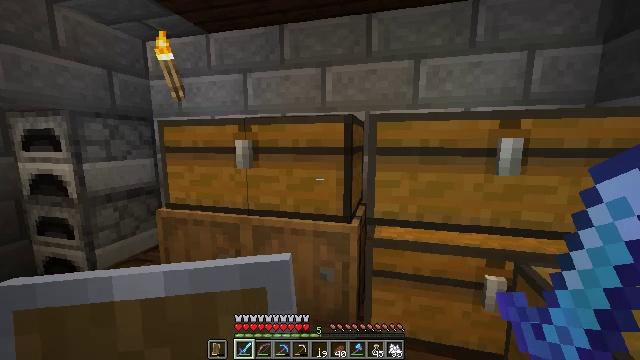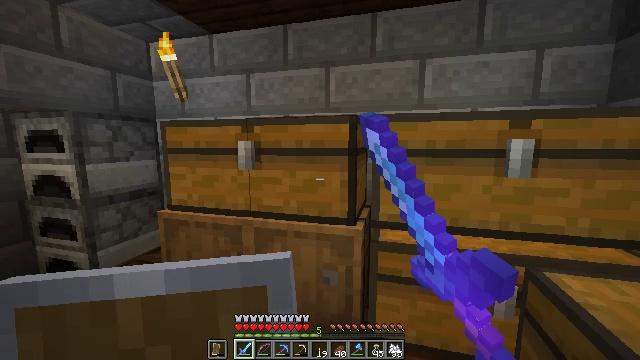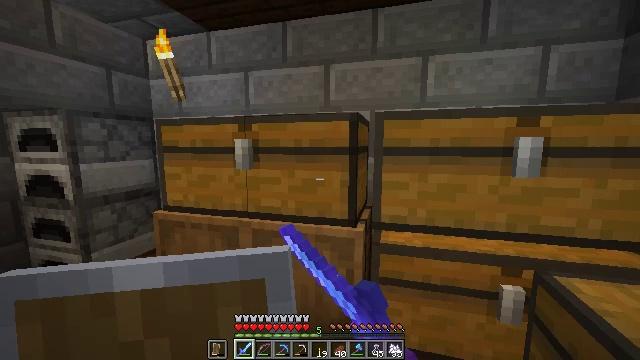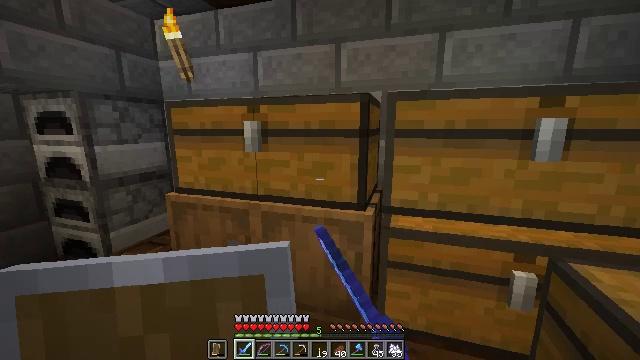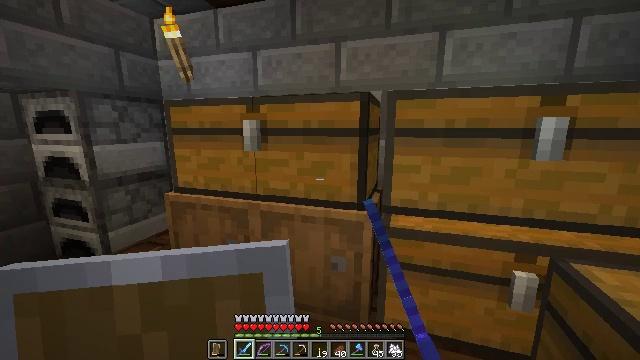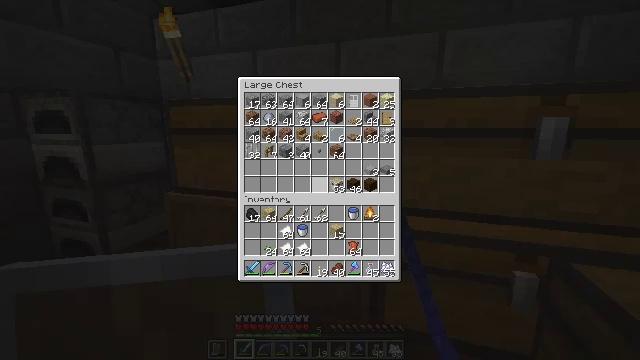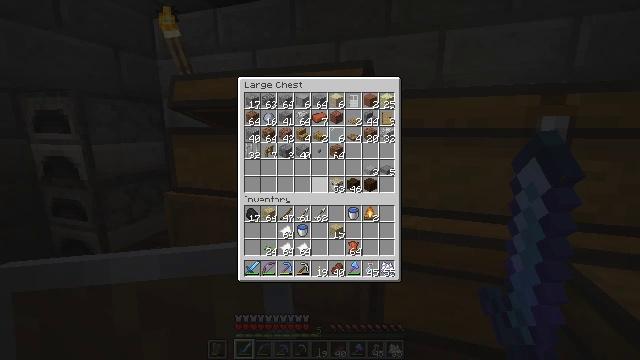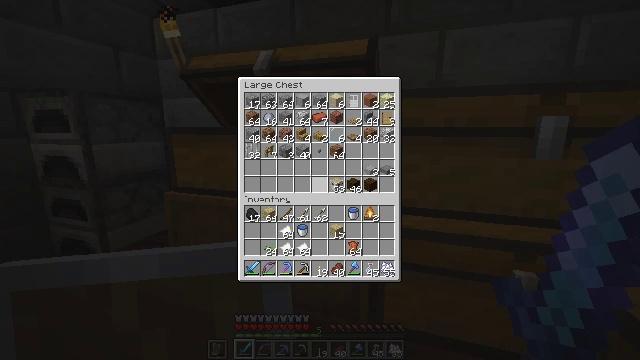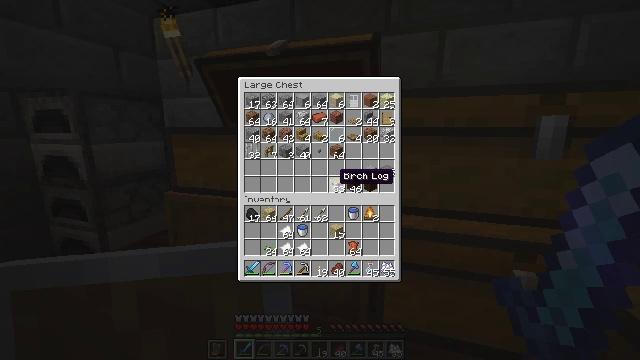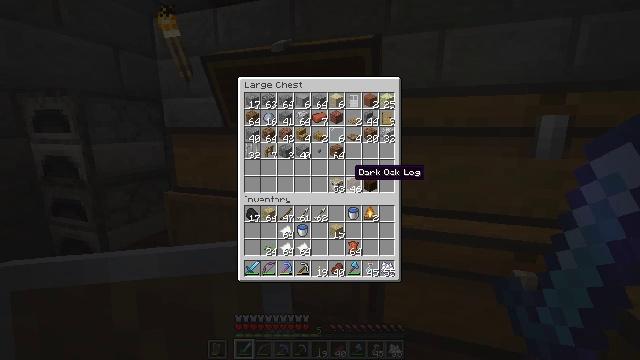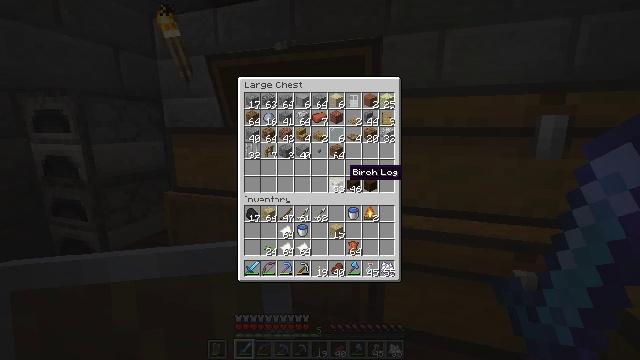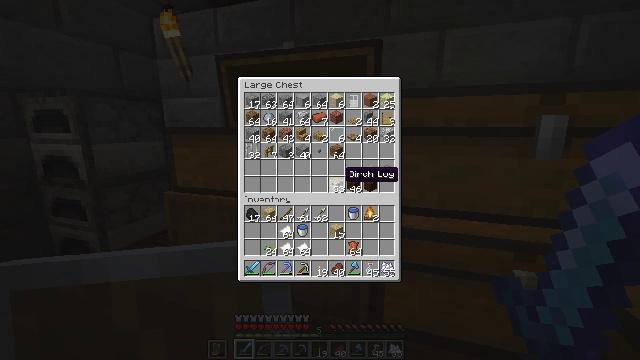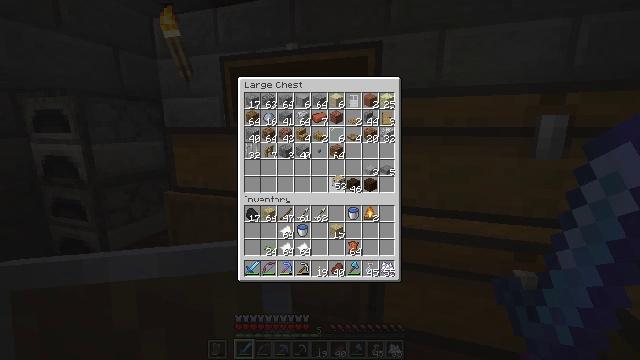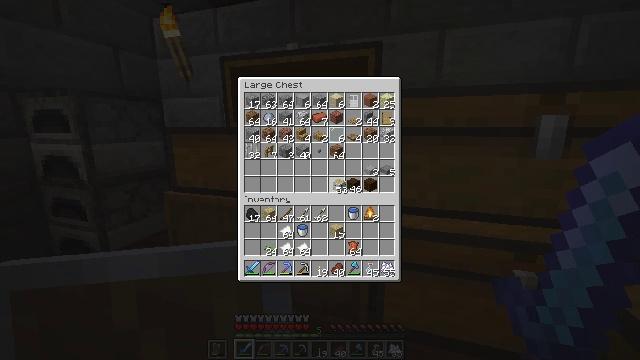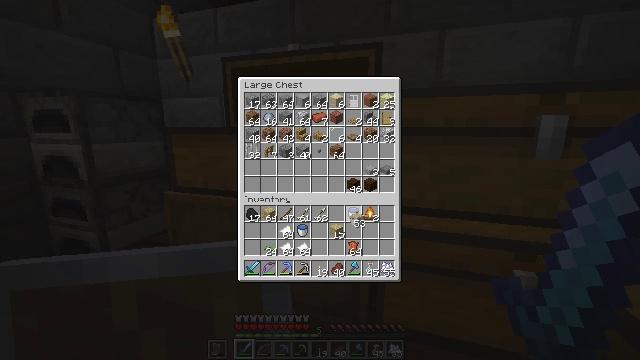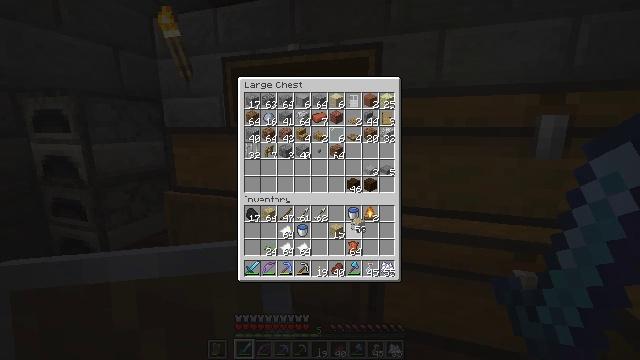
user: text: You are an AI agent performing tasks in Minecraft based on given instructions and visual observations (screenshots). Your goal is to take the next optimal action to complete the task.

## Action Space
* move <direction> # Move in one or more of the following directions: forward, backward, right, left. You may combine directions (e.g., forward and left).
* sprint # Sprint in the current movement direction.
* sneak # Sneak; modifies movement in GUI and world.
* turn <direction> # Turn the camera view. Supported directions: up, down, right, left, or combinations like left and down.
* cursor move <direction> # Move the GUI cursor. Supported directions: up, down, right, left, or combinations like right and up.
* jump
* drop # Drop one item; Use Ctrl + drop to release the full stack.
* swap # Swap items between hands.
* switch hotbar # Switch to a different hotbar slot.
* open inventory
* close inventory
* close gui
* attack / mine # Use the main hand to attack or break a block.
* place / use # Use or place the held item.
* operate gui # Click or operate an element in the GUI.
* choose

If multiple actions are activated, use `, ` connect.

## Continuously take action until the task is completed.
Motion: motion action
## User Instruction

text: Craft the campfire on the crafting table.
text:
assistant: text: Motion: use / place
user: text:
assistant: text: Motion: no_op
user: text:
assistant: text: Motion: turn left and down
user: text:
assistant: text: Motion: no_op
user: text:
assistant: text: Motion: open gui
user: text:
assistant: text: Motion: no_op
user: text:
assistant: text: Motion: no_op
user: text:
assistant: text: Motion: cursor move right
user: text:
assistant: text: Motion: cursor move right
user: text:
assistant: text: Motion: no_op
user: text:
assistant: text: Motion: no_op
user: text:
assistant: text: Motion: operate gui
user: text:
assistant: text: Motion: operate gui
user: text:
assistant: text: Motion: cursor move right and down
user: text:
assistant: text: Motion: no_op
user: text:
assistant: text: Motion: no_op
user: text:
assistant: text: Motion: choose
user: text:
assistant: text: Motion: choose
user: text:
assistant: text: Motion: no_op
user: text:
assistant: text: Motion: no_op
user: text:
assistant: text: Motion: no_op
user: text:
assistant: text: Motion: no_op
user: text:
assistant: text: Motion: choose
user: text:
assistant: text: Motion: choose
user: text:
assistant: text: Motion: no_op
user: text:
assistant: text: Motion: no_op
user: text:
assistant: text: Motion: no_op
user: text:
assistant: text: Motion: no_op
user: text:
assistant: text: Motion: cursor move up
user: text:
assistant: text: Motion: cursor move up